Aerial crown-view tile of a tropical tree (Barro Colorado Island, Panama), acquired 20240918:
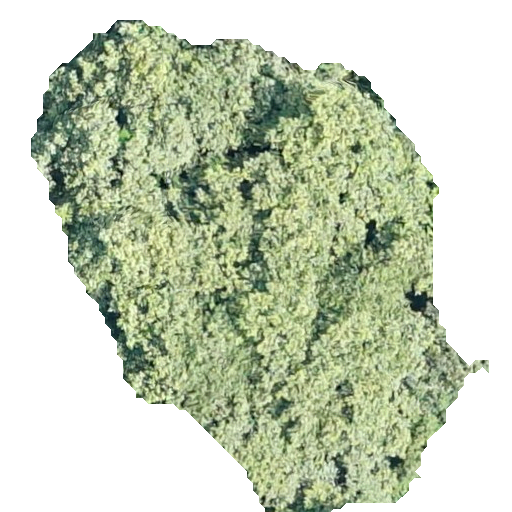
Species: Apeiba membranacea
GBIF accepted scientific name: Apeiba membranacea
Crown area: 225.827 m²